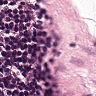
Metastatic tissue present: no